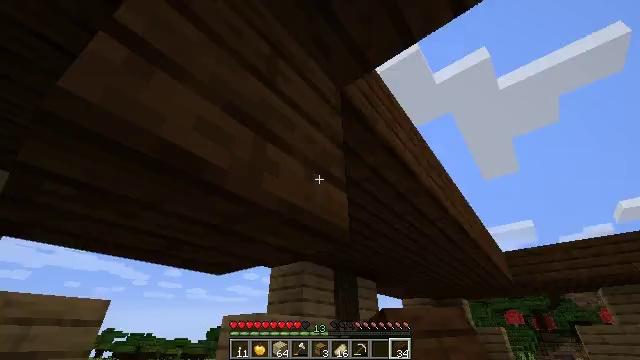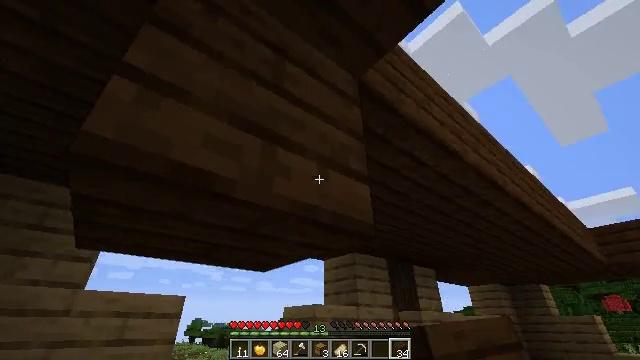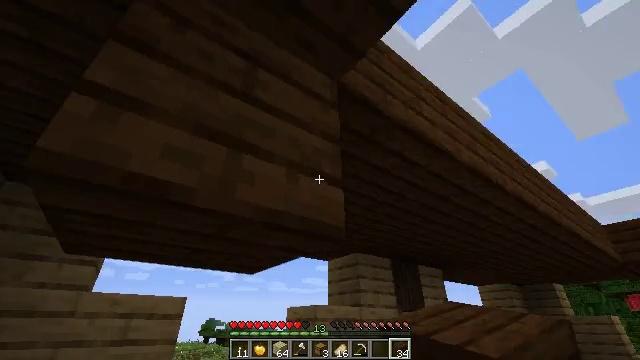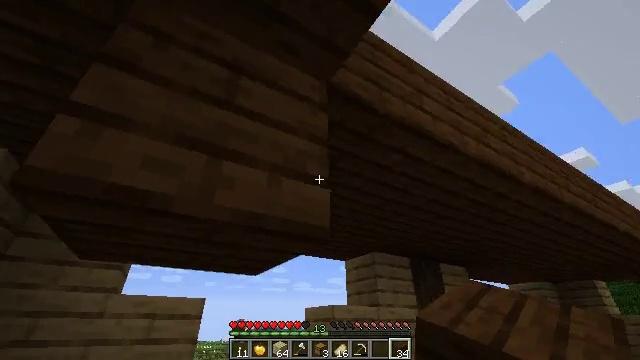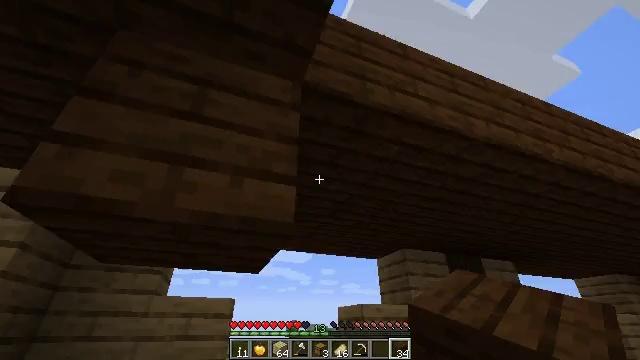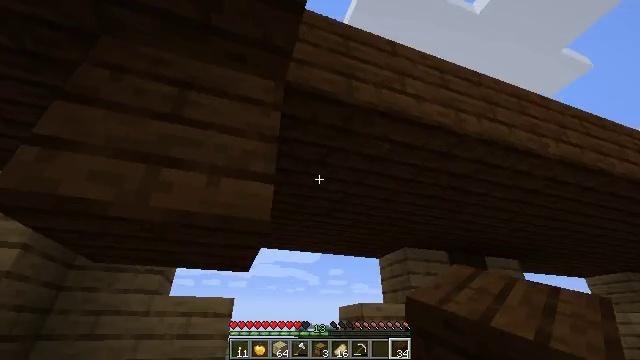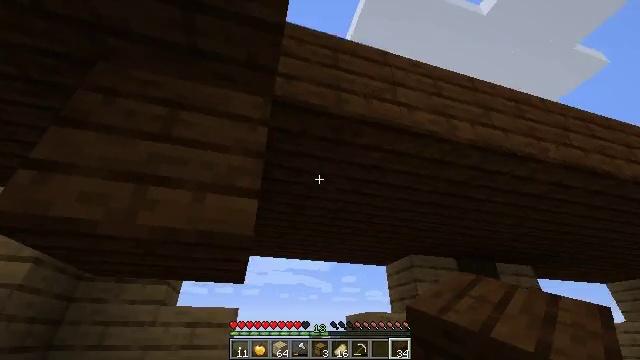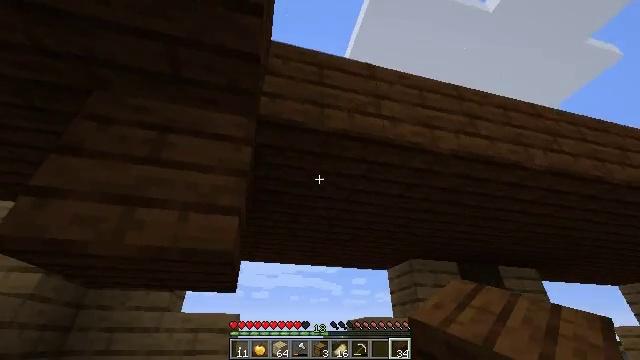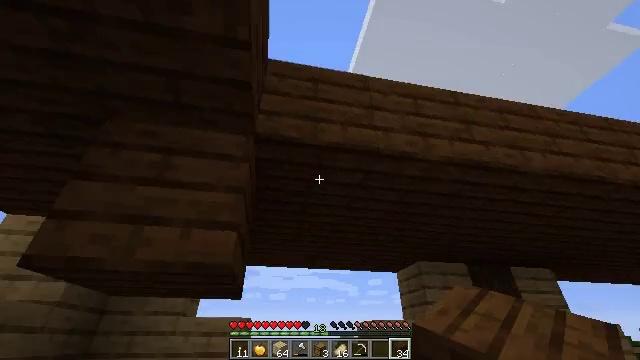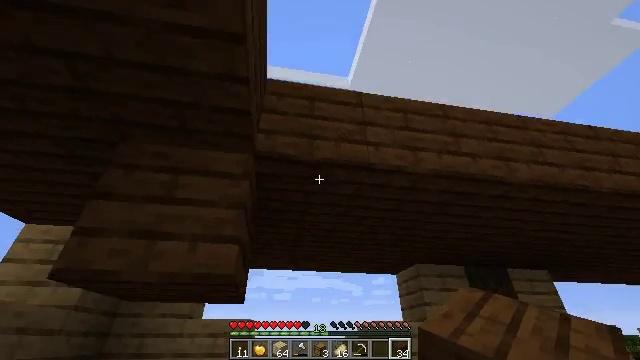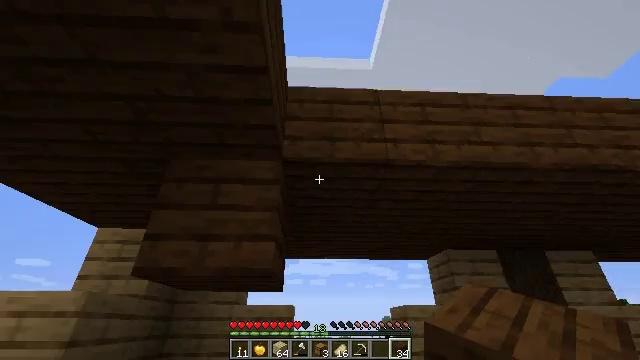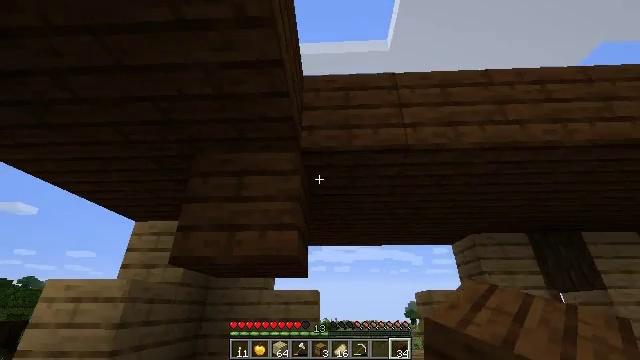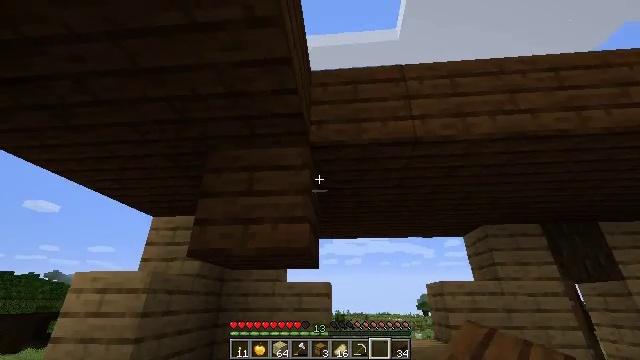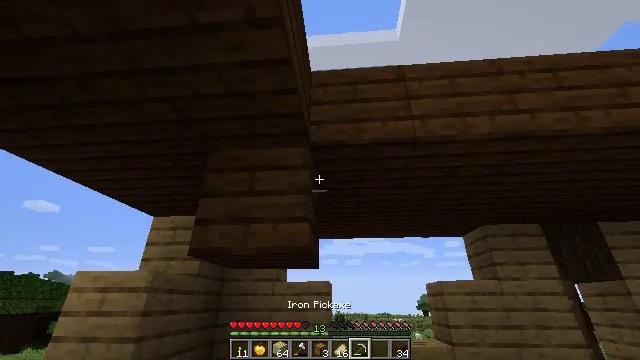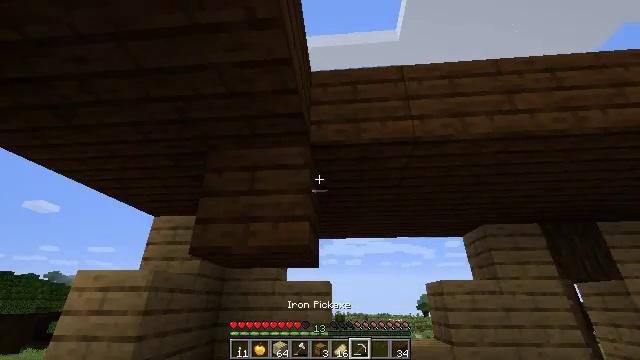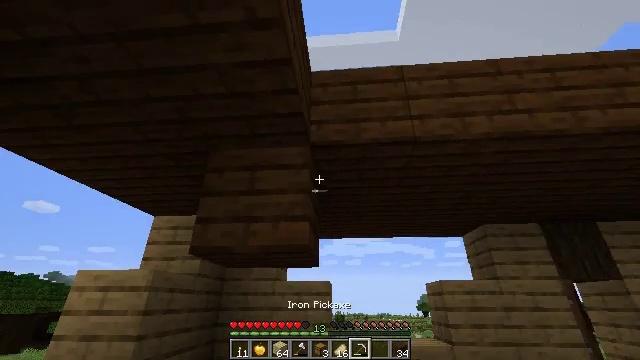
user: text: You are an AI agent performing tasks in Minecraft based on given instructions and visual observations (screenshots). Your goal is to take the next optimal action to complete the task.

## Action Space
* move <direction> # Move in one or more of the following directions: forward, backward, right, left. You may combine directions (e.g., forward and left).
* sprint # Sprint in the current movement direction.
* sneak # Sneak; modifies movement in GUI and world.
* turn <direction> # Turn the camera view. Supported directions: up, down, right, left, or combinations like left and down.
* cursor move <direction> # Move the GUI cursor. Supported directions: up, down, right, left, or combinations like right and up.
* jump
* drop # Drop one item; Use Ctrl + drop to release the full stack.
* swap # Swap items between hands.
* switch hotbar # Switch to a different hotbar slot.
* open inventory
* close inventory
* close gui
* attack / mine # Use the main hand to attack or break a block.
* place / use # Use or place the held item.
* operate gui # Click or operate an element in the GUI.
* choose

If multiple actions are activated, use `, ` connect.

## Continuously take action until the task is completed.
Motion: motion action
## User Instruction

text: Break the existing dark oak planks.
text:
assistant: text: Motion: move right, turn left and down
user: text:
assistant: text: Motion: move right, turn left
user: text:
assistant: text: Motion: move right, turn left
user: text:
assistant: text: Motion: move right, turn left
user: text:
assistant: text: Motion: move right, turn left
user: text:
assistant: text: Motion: move back and move right, turn left and up
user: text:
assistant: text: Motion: move back and move right, turn left
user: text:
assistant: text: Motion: move back, turn left
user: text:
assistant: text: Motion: move back
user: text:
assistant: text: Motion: turn left and down
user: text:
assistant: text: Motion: turn left and down
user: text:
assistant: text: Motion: turn left and down
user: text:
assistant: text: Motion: no_op
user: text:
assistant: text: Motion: no_op
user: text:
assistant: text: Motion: no_op
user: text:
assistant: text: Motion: no_op
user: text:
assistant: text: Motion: turn left and down
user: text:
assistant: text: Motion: turn left
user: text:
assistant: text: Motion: no_op
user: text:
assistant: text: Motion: no_op
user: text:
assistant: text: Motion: no_op
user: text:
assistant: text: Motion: no_op
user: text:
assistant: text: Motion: no_op
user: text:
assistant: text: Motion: no_op
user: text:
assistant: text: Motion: no_op
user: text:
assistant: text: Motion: turn left
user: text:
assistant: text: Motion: no_op
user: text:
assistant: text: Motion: no_op
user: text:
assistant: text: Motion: no_op
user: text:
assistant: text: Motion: no_op